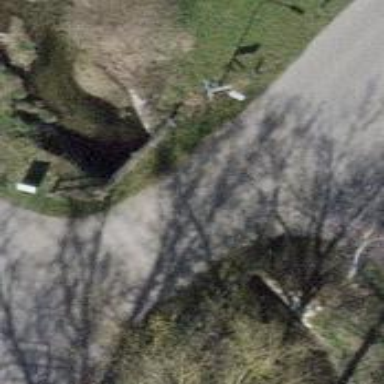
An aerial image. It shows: Unclassified road with bridge.